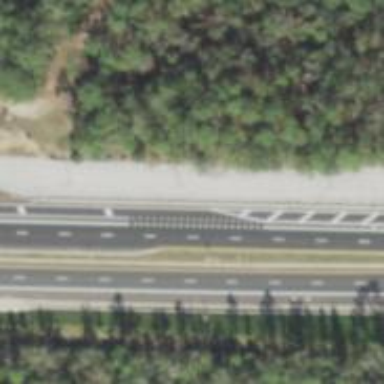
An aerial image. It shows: Primary link highway with asphalt surface.